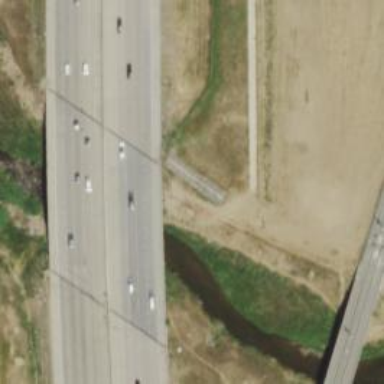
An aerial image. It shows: Motorway bridge.